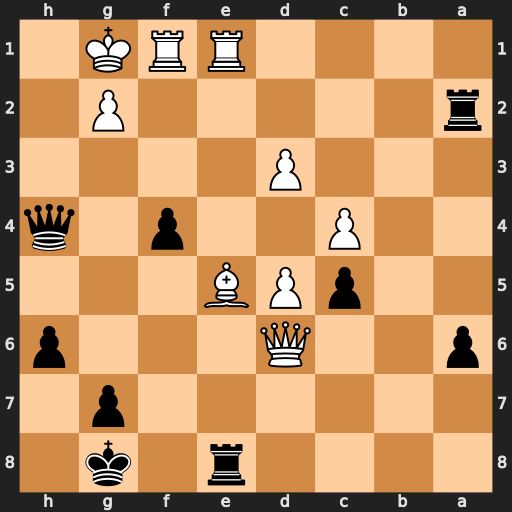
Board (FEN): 4r1k1/6p1/p2Q3p/2pPB3/2P2p1q/3P4/r5P1/4RRK1
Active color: b
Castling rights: -
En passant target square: -
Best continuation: Qg3 Bb2 Rxe1 Qb8+ Kh7 Rxe1 Qxe1+